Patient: sex M, age 34
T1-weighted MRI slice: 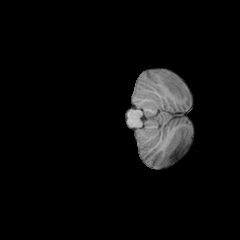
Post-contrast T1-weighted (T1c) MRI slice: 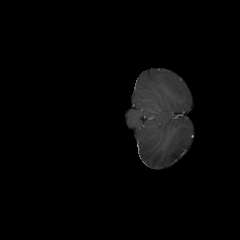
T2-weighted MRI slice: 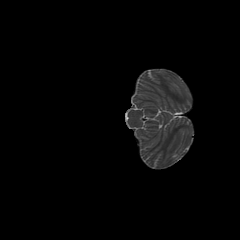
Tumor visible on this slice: no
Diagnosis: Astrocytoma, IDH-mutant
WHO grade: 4